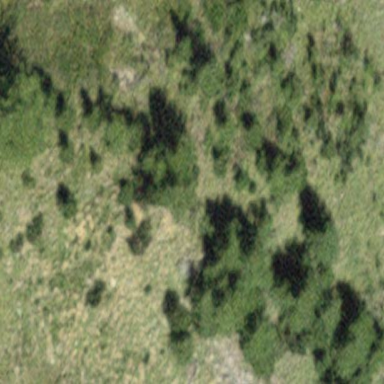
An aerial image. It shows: Forest area.